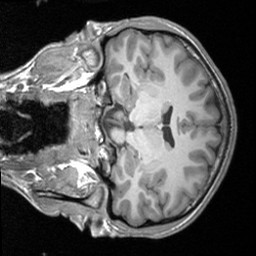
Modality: T1w
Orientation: coronal
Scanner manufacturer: siemens
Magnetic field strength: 3 T
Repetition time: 1.9 s
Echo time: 0.00226 s